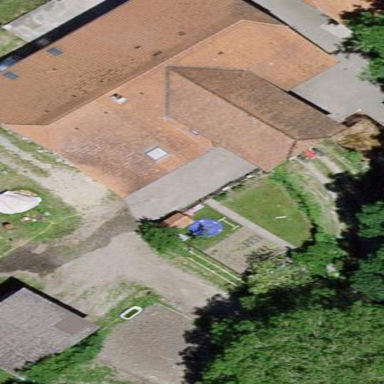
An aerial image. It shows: Farm building.